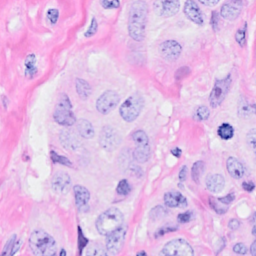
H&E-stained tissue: Breast